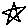
Label: star